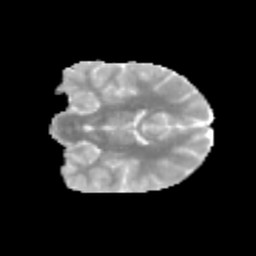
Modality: MD
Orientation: coronal
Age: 11
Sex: male
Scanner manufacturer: siemens
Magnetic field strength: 3 T
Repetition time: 3.8 s
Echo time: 0.07 s